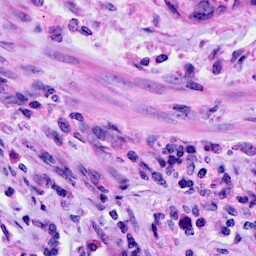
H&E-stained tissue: Cervix